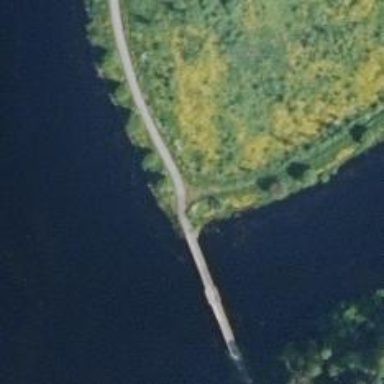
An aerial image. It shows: Cycleway.